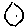
Label: hexagon